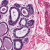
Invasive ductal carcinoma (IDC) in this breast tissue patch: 0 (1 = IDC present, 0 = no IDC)